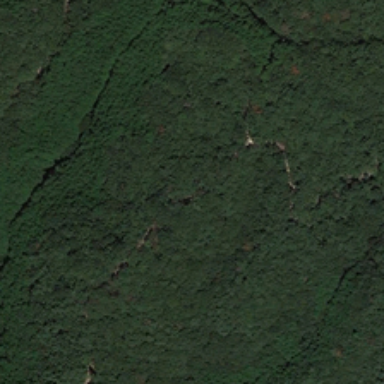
This piece of the forest is yellow green and dense .